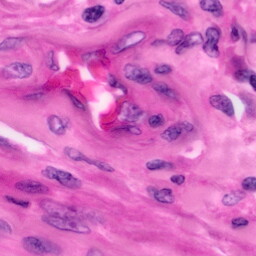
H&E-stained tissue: Pancreatic